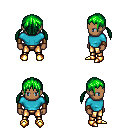
a pixel art fantasy rpg character, male body template, human, dark skin, teal long-sleeve shirt, gold greaves, green twin-tailed hairstyle, leather bracers, gold boots, four views (front, back, left, right), 2x2 character sprite sheet, small pixel art, hard edges, no anti-aliasing